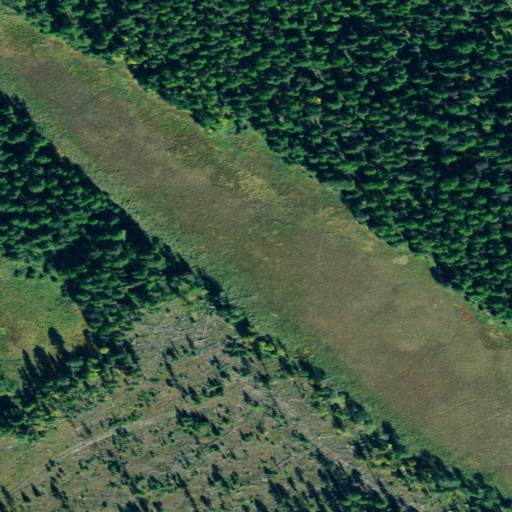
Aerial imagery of plain(s) in Montana named Lake House Meadow containing evergreen forest, woody wetlands, grassland, and herbaceous wetlands